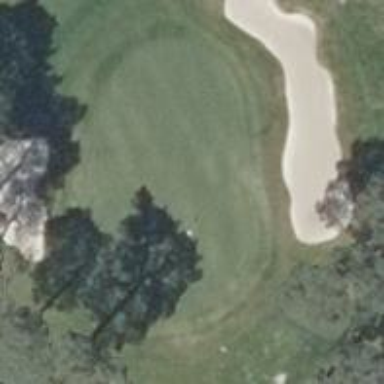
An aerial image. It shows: Golf green.